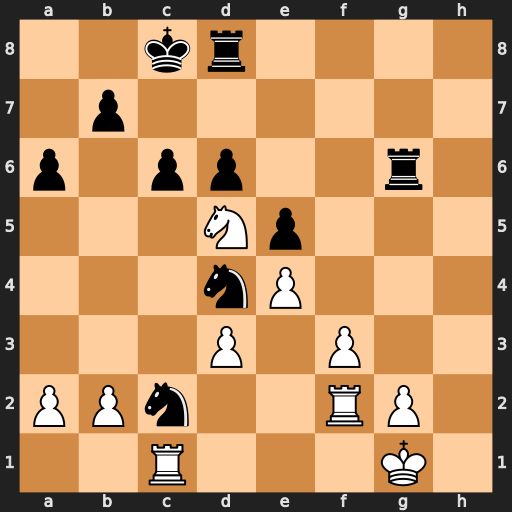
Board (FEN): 2kr4/1p6/p1pp2r1/3Np3/3nP3/3P1P2/PPn2RP1/2R3K1
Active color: w
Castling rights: -
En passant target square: -
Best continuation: Ne7+ Kd7 Nxg6